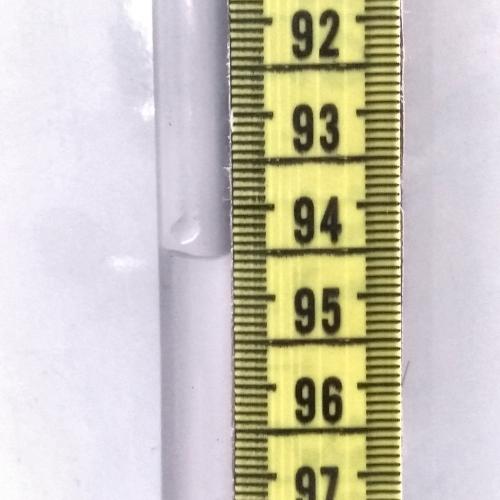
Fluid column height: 94.5 cm